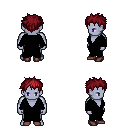
a pixel art fantasy rpg character, male body template, dark elf, purple skin, black robe, white pants, brunette bedhead hairstyle, maroon shoes, four views (front, back, left, right), 2x2 character sprite sheet, small pixel art, hard edges, no anti-aliasing